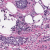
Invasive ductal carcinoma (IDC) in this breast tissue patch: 0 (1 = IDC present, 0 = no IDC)